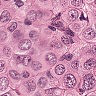
Metastatic tissue present: yes